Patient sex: M
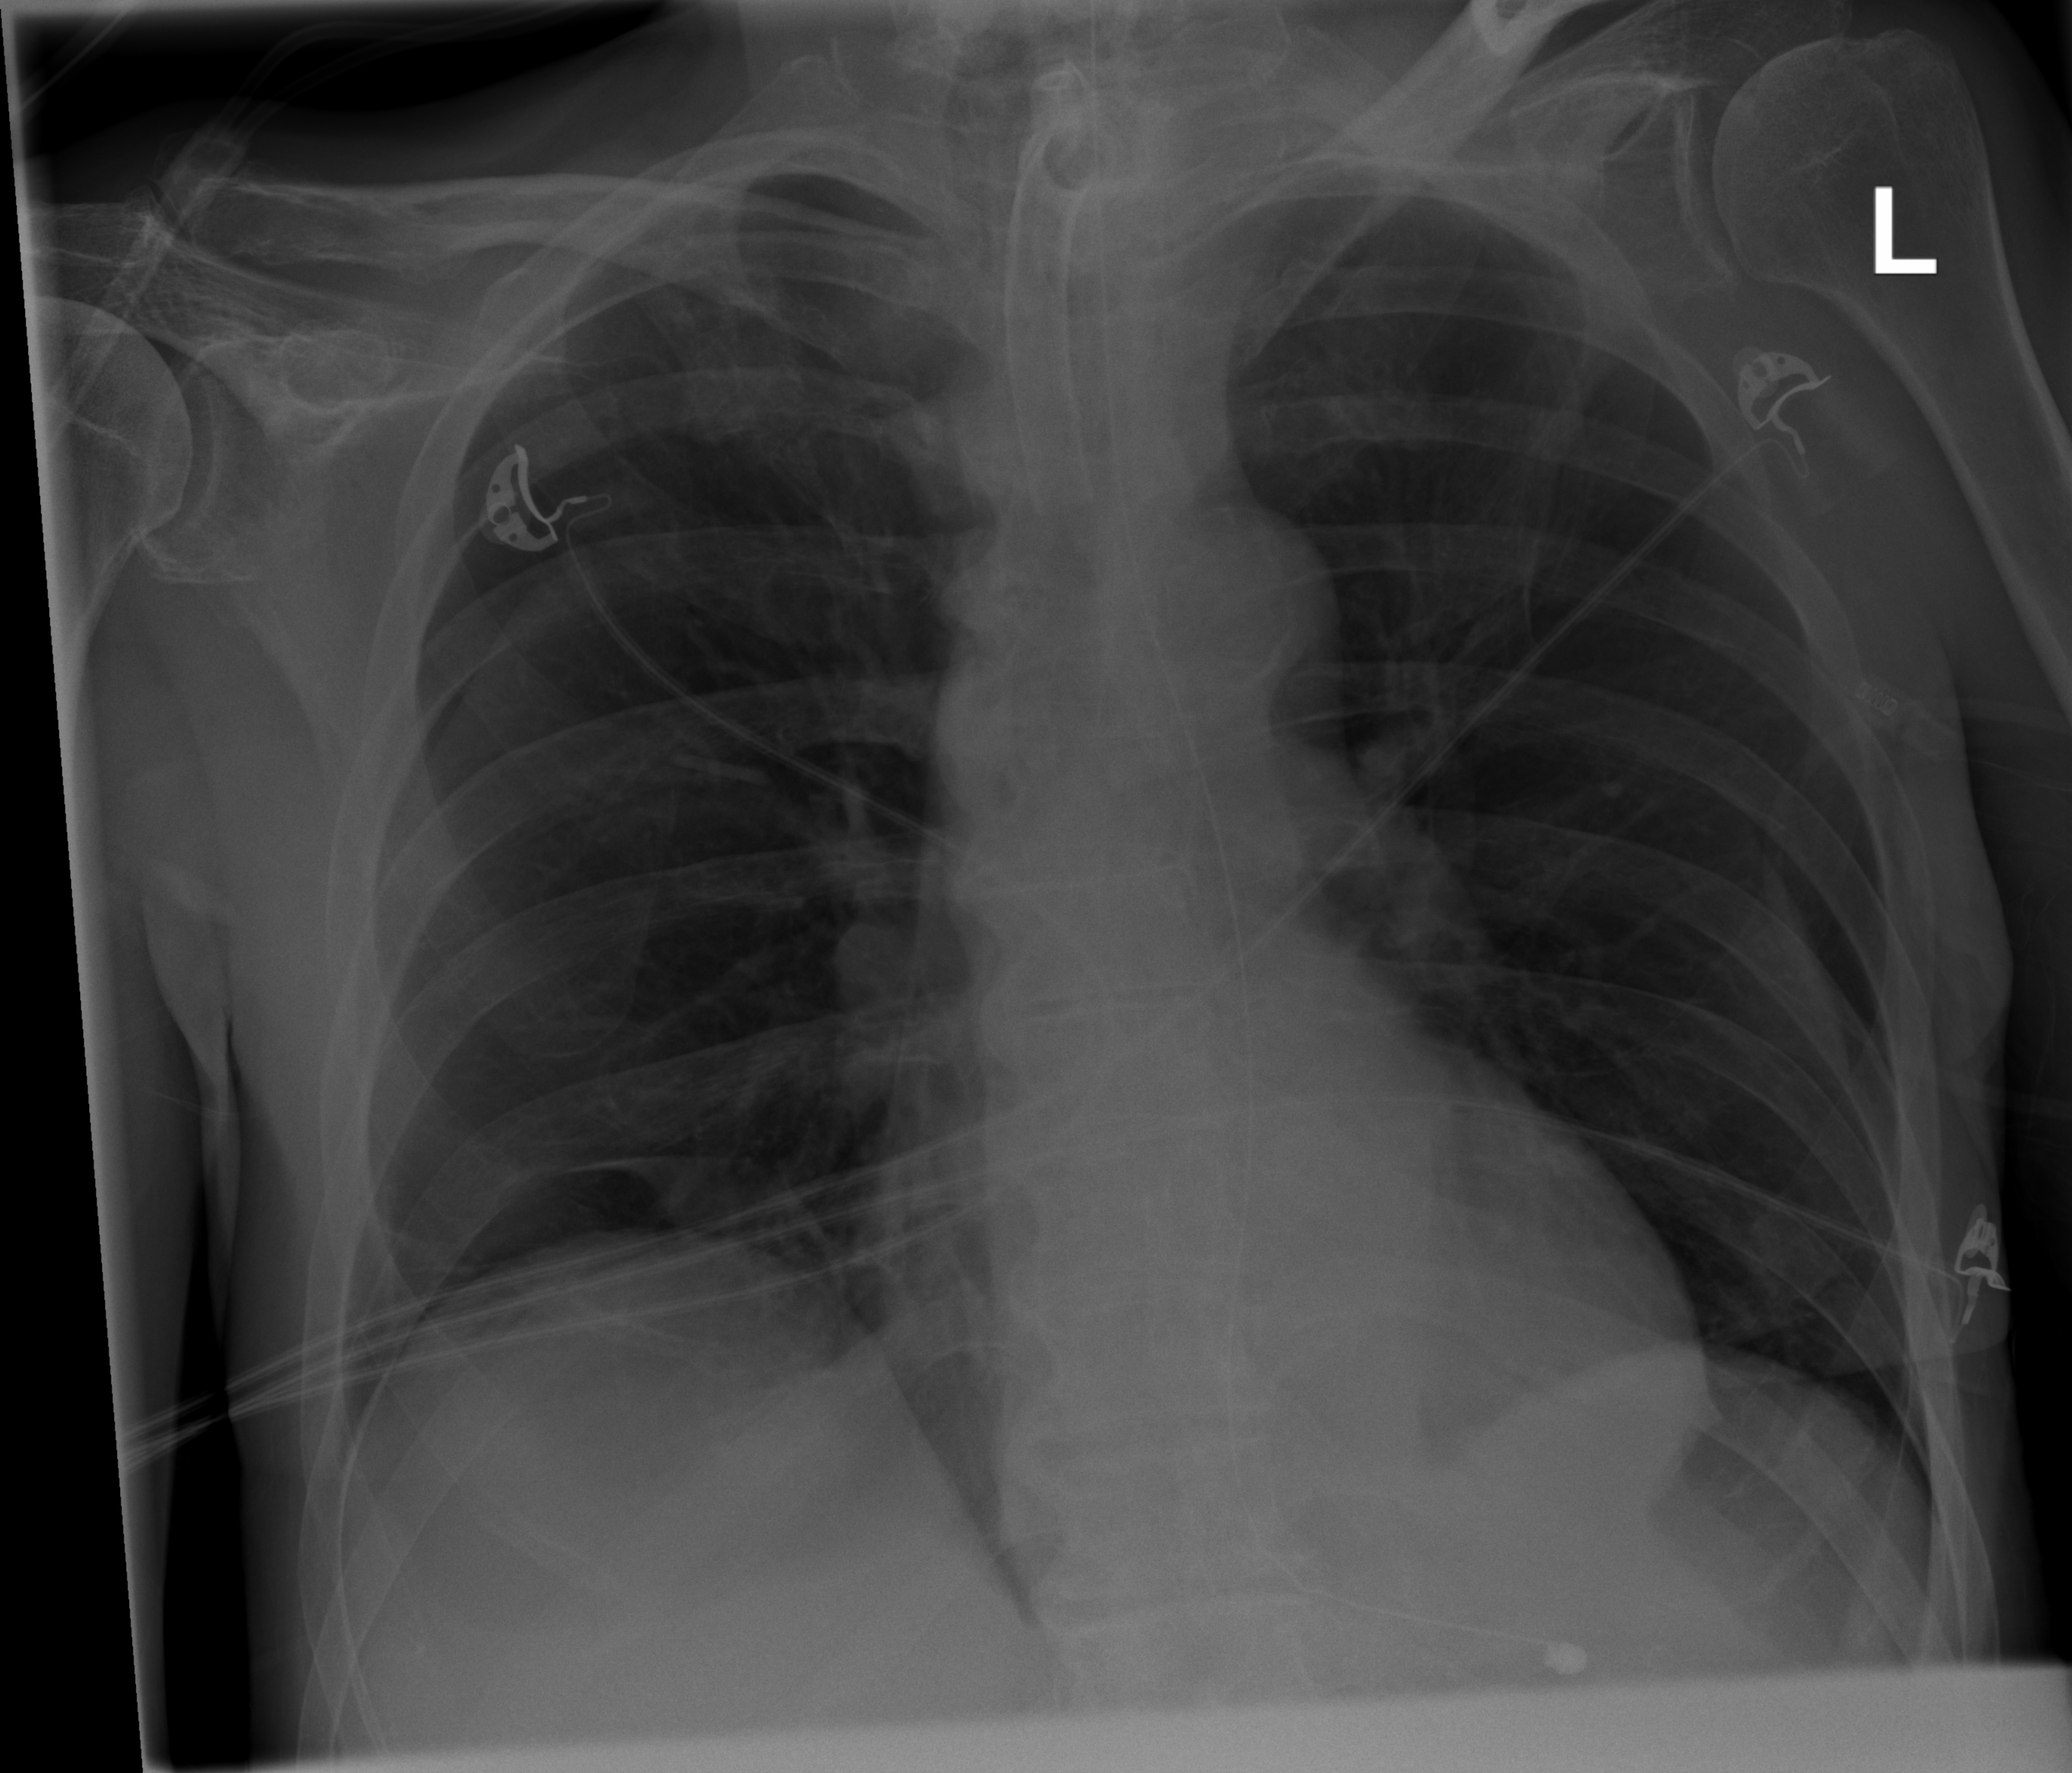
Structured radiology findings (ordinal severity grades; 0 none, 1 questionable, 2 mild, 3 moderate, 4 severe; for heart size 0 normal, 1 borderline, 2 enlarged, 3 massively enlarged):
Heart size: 0
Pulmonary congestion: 0
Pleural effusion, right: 0
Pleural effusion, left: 0
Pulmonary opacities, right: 0
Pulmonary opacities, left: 0
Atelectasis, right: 2
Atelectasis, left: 0